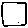
Label: square